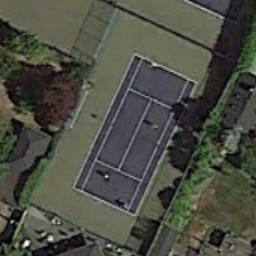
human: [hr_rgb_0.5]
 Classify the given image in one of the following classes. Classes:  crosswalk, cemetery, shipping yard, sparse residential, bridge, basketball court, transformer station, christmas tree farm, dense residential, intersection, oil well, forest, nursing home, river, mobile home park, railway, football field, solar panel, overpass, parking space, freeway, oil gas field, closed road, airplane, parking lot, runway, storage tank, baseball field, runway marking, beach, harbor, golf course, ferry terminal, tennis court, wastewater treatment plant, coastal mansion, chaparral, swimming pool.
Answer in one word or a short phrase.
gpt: tennis court